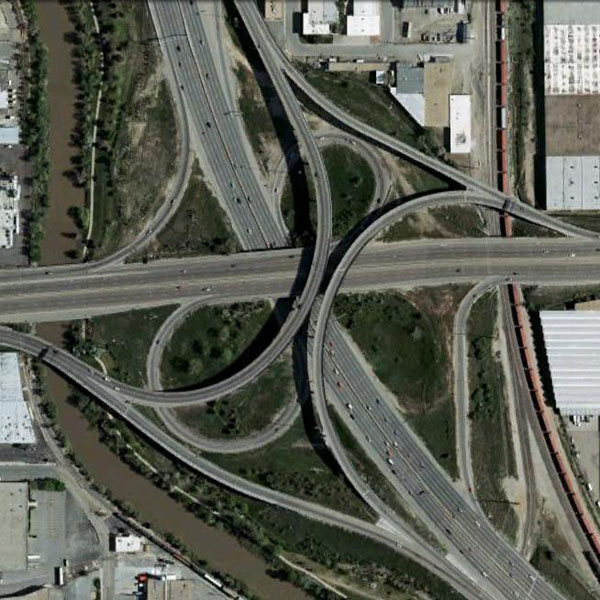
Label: Viaduct